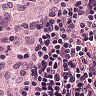
Metastatic tissue present: no